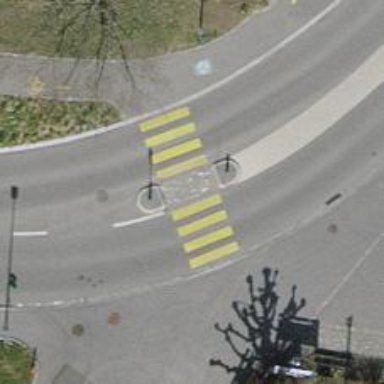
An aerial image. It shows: Marked asphalt footway with marked crossing. The crossing includes island.